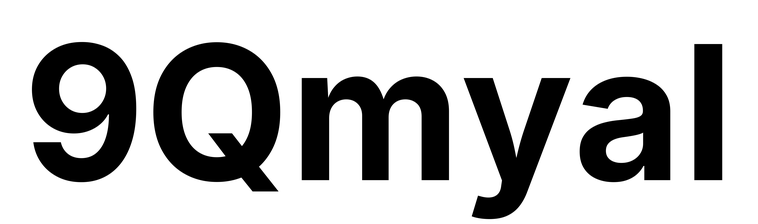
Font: Inter_Bold